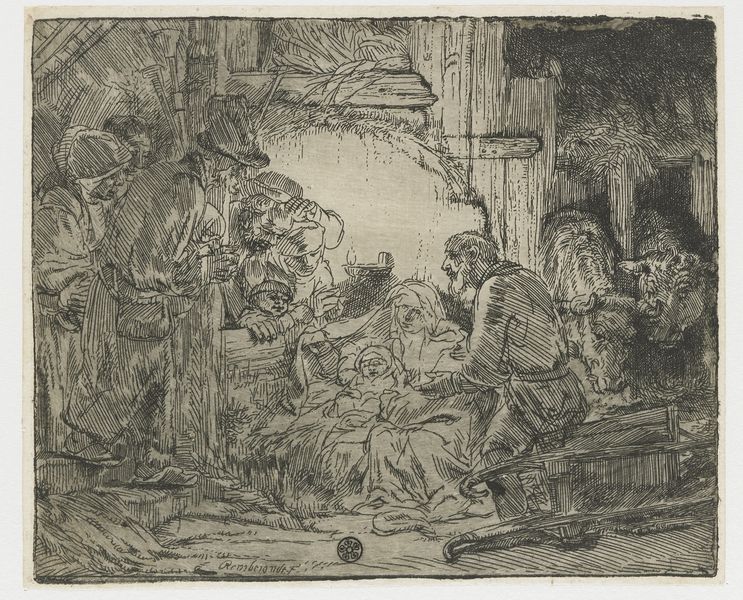
Titel: De aanbidding der herders: met de olielamp
Künstler: Rembrandt Harmensz. van Rijn
Standort: Amsterdam
Institution: Rijksmuseum
Schlagwörter: schatten, menschen, licht, nacht, zeichnung, hütte, kind, bauern, esel, karren, zuschauer, heu, grafik, wagen, kerze, stich, beten, öllampe, jesus, stall, anbeten, maria, kupferstich, ochse, hirten, christi, josef, geburt, ochs, jesuskind, geburt christi, nachtszene